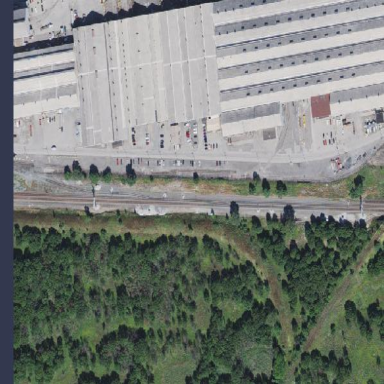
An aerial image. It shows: Industrial building.